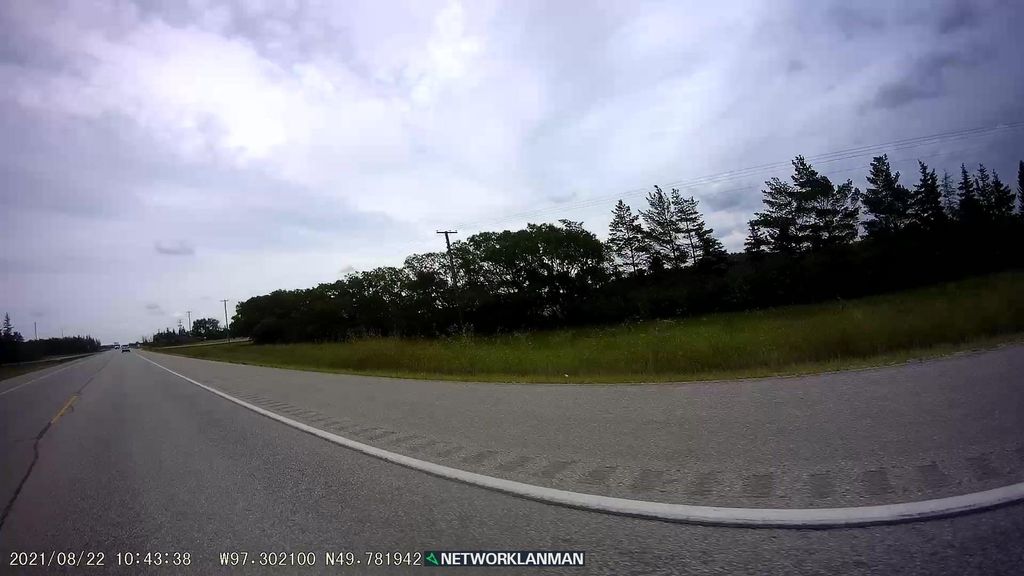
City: winnipeg